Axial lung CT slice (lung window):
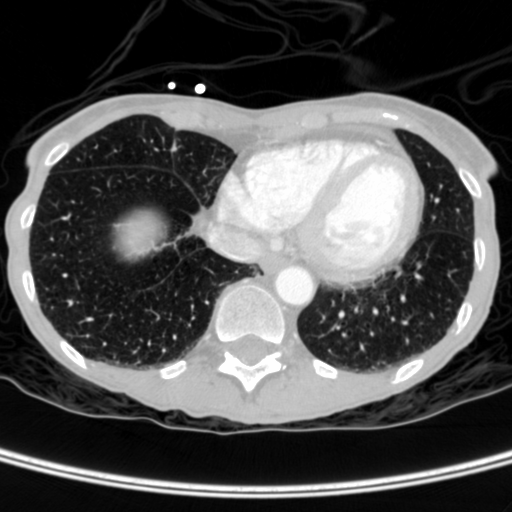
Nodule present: no